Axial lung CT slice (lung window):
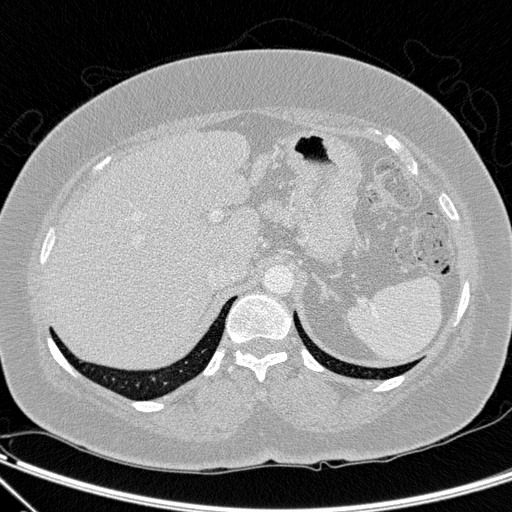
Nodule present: no